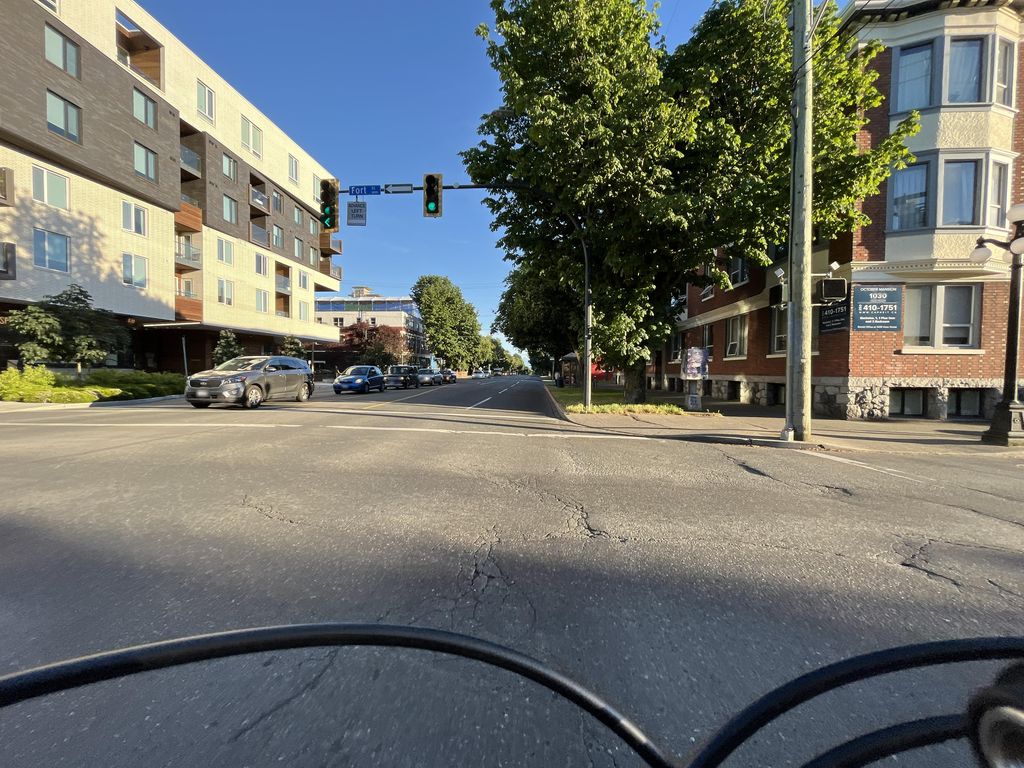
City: victoria